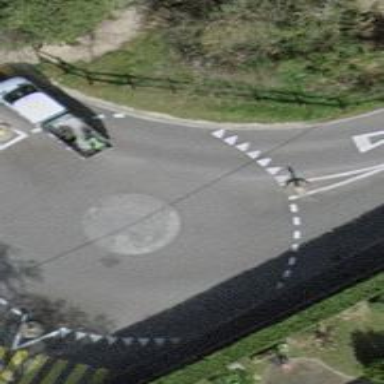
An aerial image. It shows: Mini roundabout on the road.